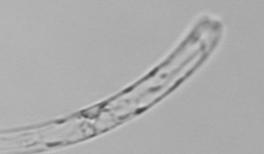
Label: Guinardia_striata